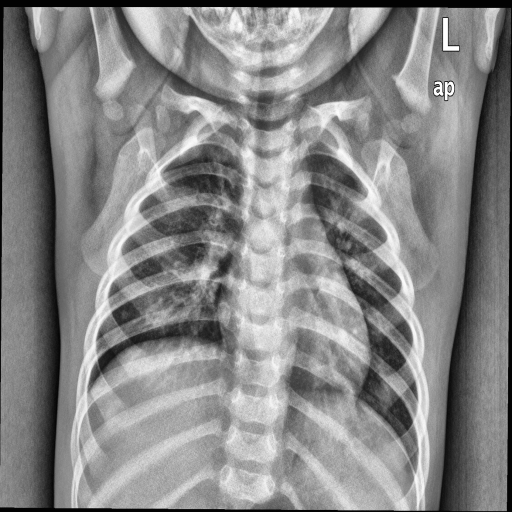
Finding: NORMAL